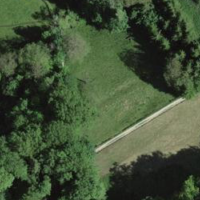
EUNIS habitat code: 25
Species observed at this site:
Geranium robertianum